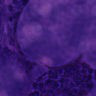
Metastatic tissue present: no